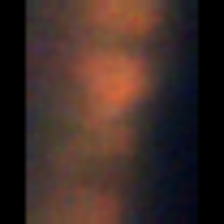
Taxon: Unknown_full_image
Group: Unknown